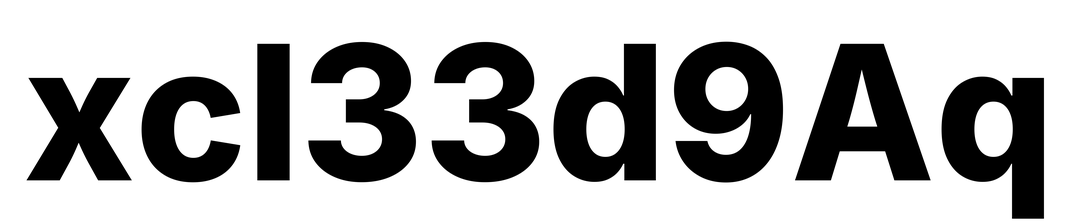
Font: Inter_ExtraBold